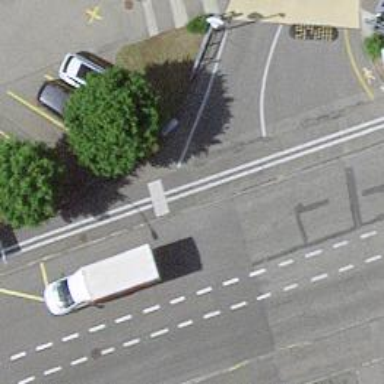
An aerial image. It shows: Post box is visible.